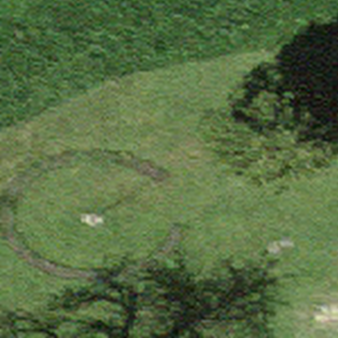
Label: other